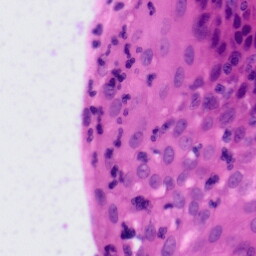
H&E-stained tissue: Tonsil